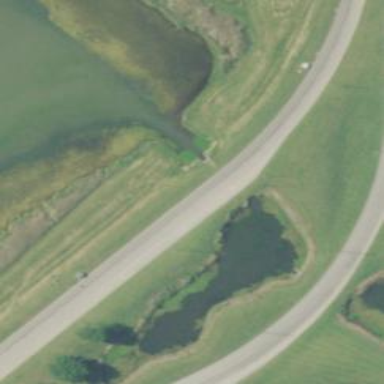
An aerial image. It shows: Serene pond surrounded by nature.